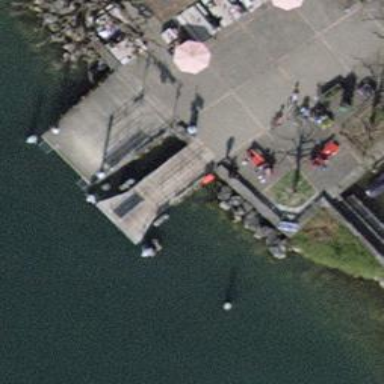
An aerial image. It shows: Pier serving as public transport platform for ferries.